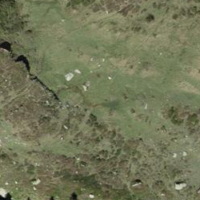
EUNIS habitat code: 26
Species observed at this site:
Lasiocampa quercus